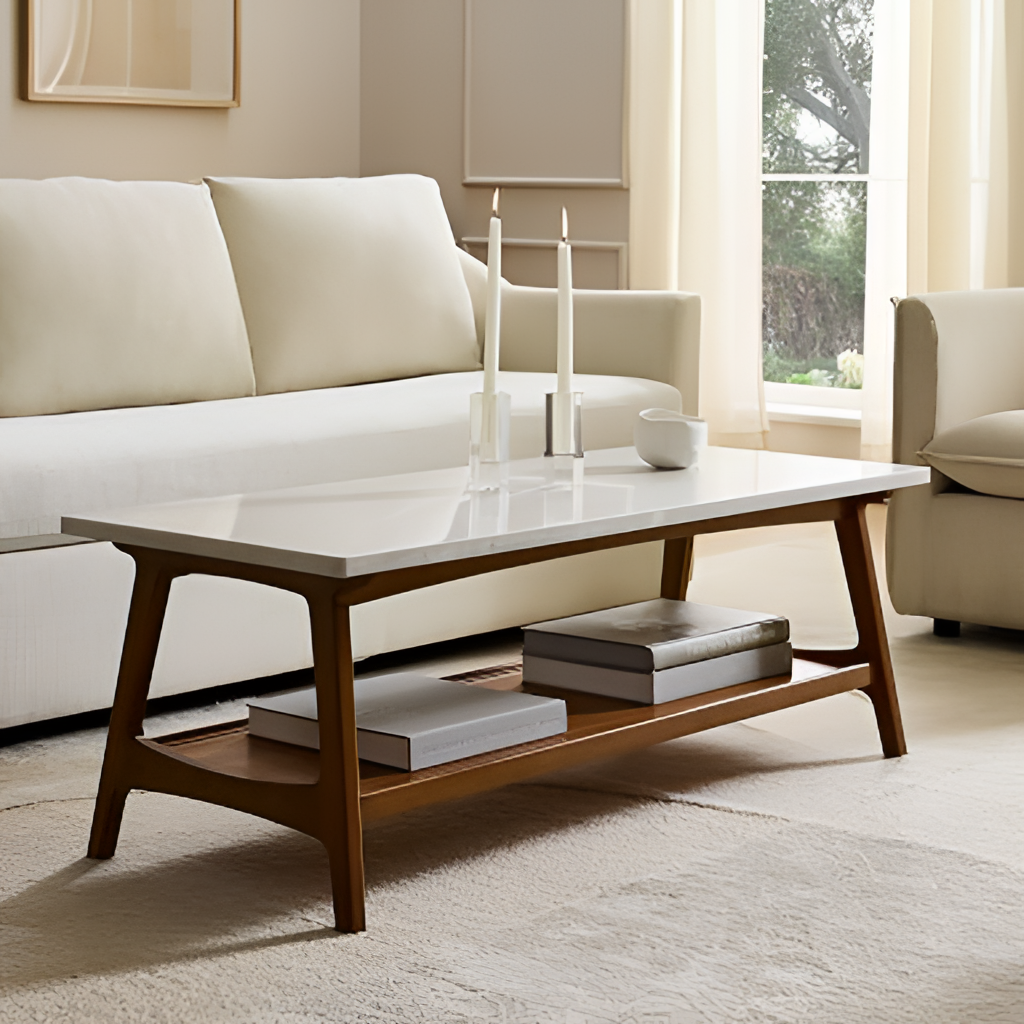
living room, white marble coffee table, modern, carpet flooring, with plain pattern, paint wallpaper, with solid pattern